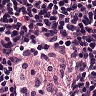
Metastatic tissue present: no